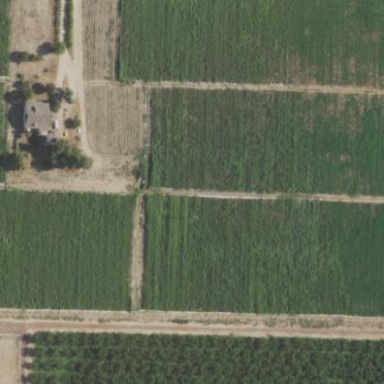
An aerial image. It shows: Orchard.